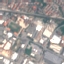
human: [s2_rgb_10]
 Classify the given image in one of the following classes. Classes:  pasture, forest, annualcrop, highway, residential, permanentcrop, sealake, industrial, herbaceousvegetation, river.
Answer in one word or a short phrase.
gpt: Industrial